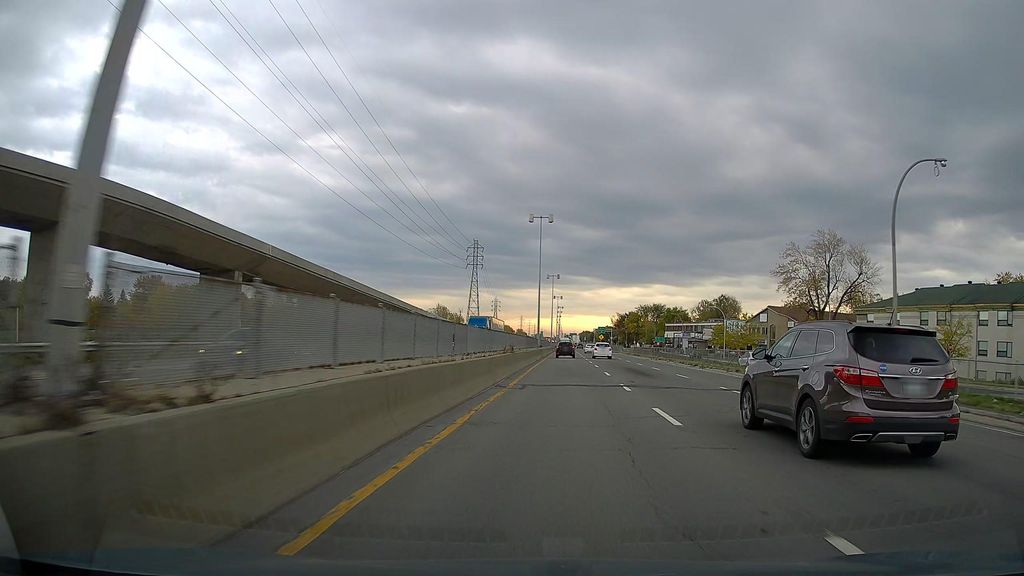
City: montreal